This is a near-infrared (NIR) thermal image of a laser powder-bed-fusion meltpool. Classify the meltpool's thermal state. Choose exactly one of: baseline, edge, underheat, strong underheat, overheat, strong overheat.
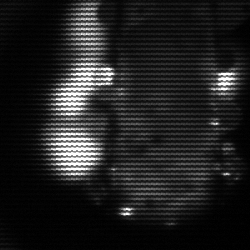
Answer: strong underheat